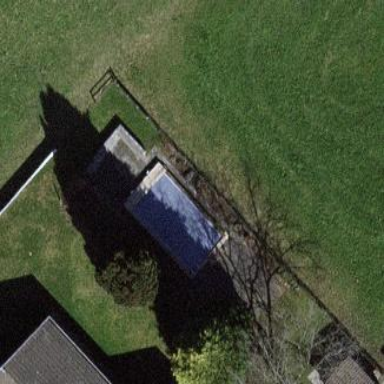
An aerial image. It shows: Swimming pool located in leisure land.